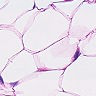
Metastatic tissue present: no